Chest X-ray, AP view. Patient: 59 years old, sex M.
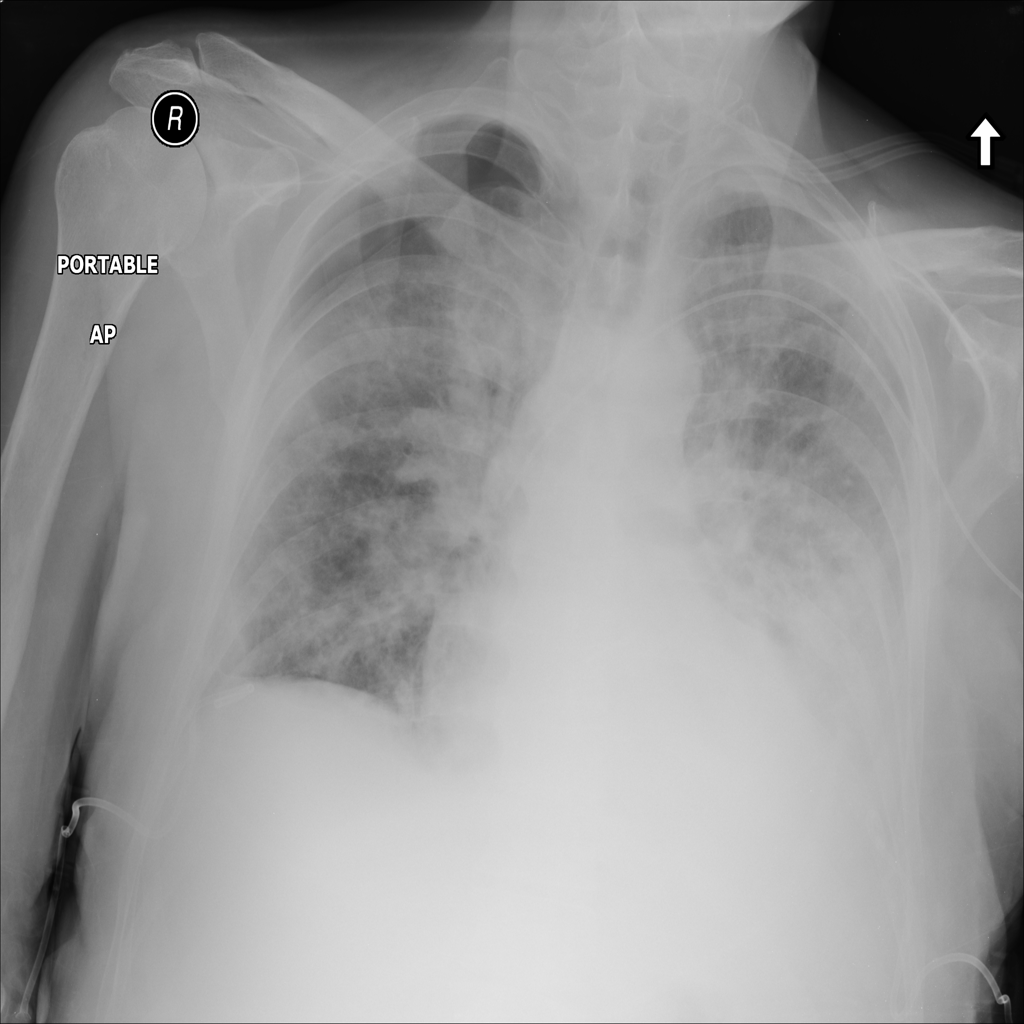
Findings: No Finding